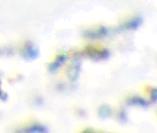
Label: Phaeocystis